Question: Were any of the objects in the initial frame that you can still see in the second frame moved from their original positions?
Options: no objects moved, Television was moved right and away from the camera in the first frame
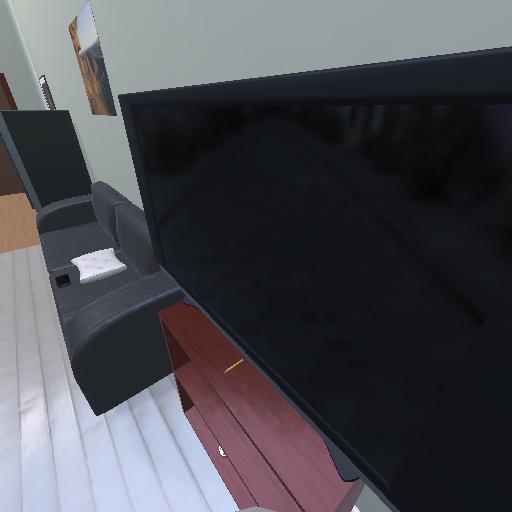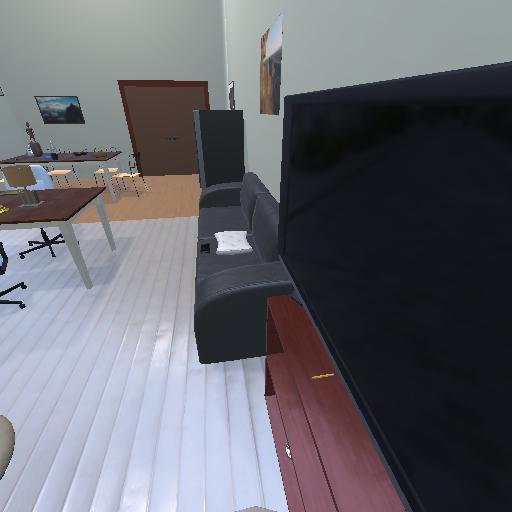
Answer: no objects moved